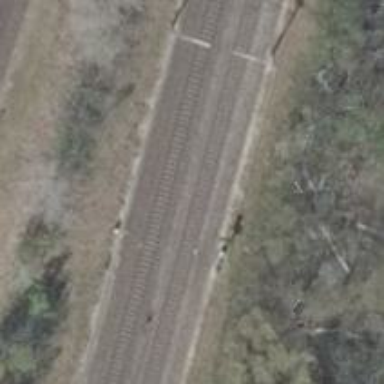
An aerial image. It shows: Railway signal.